Interaction volume radius: 5 \u00c5
Interaction volume height: 20 \u00c5
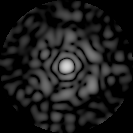
Disorder parameter: 0.8699